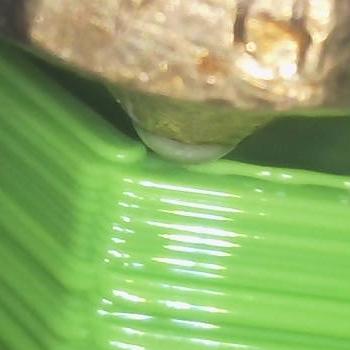
Flow rate: 47%